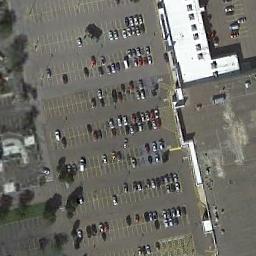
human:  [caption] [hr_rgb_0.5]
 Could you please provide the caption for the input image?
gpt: The parking lot has some parked cars and a colorless building is next to the parking lot .

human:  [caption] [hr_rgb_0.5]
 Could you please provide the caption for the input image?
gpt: The parking lot is next to the building .

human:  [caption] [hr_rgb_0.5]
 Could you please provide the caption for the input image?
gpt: There are a dozen cars in the parking lot .

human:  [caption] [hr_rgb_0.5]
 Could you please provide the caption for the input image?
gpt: Many cars of different styles are on the parking lot .

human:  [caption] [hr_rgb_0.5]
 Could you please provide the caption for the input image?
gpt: There are some green trees and a silver white building beside the parking lot .